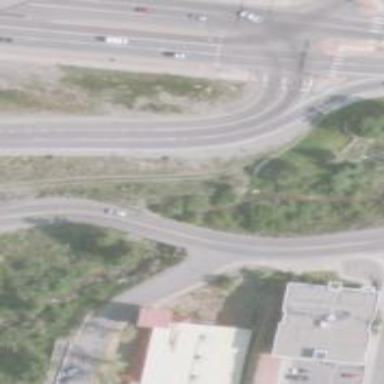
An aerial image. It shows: Motorway junction.